Question: what i want to do is some thing like this in both bellow and above my page:

what i tried was depending on these two reference:
- <URL>
i also take little look on some other pages...
i tried, mix them up, and and remove things and still couldn't get it right, i also understand that even this web site have lack, when i inject more content to them using debugger...
so I'm looking for a best way, that i have min-height of 100%, 10px height div in top, content div, and then 10px height bottom div...
## Why I'm not simply using margin?
glad you asked, if i use margin then on 100% page will show scroll, cause total height goes over than just 100%, and if i use pending then my border-radius wont work, it will take place on browser border...
## Isn't there a way with CSS?
If there isn't any way with CSS, is there one with jQuery?
## My Failed Try
i almost replace all my CSS to achieve on of those in the references...
'''
<body>
<div class="page-container">
<!--Top Margin-->
<div class="top-margin"></div>
<!--Content Here-->
<div class="layout-place-holder">
<div class="carousel-place-holder">
</div>
<div class="menu-place-holder">
</div>
<div class="content-place-holder">
&nbsp;
<br/><br/><br/><br/><br/><br/><br/>
<br/><br/><br/><br/><br/><br/><br/>
<br/><br/><br/><br/><br/><br/><br/>
<br/><br/><br/><br/><br/><br/><br/>
<br/><br/><br/><br/><br/><br/><br/>
<br/><br/><br/><br/><br/><br/><br/>
<br/><br/><br/><br/><br/><br/><br/>
<br/><br/><br/><br/><br/><br/><br/>
<br/><br/><br/><br/><br/><br/><br/>
<br/><br/><br/><br/><br/><br/><br/>
<br/><br/><br/><br/><br/><br/><br/>
<br/><br/><br/><br/><br/><br/><br/>
<br/><br/><br/><br/><br/><br/><br/>
</div>
<div class="footer-place-holder">
</div>
</div>
<!--Bottom Margin-->
<div class="bottom-margin"></div>
</div>
</body>
html,
body,
form{
width: 100%;
height: 100%;
margin: 0px;
padding: 0px;
}
body{
background-image: url("images/bg_texture.png");
}
.page-container{
position:relative; /* needed for footer positioning*/
margin:0 auto; /* center, not in IE5 */
height:auto !important; /* real browsers */
height:100%; /* IE6: treaded as min-height*/
min-height:100%; /* real browsers */
}
.top-margin{
height: 10px;
width: 100%;
}
.bottom-margin{
height: 10px;
width: 100%;
bottom: 0;
position: absolute;
}
.layout-place-holder {
margin: 0 auto;/*Center - with no float*/
background-color: #269abc;
height: 100%;
width: 960px;
/*tl,tr,br,bl*/
-webkit-border-radius: 10px 10px 10px 10px;
-moz-border-radius: 10px 10px 10px 10px;
-ms-border-radius: 10px 10px 10px 10px;
border-radius: 10px 10px 10px 10px;
}
'''
# What i Exactly want?
What i want is a page, with 10px margin in both top and bottom, when the content are little, it should in total be wholly 100%, else if the content ran out of space, or were about to enter bottom margin region, it should increase the size of middle div, and still place the bottom on bottom of document, not just browser.
## Note
I'm not going to use table, as it's very important for me in some cases
# Answer
Sample Link: <URL>
With special thanks to "Alan Piralla", i figure out that every element within JQuery have a height, so i did following:
PS: and do not fear about the script, i just define a class, you can just place function(){...} inside document.ready, but since you also have to check it on resize, i didn't.
## Script [Fixed]:
'''
MyMethods={
setTemplate: function(){
var winHeight = $(window).height();
var layoutHeight = $("#layout-place-holder").height();
var topMarginHeight = $("#top-margin").height();
var bottomMarginHeight = $("#bottom-margin").height();
var winContentRequiredHeight=winHeight-bottomMarginHeight-topMarginHeight;
$('#layout-place-holder').height(MyMethods.max(winContentRequiredHeight, layoutHeight));
/*$(".content-place-holder").css("height",requiredHeight);*/
},
max: function (a,b){
return (a>b)?a:b;
}
}
// WHat to do on load?
$(document).ready(function($){
MyMethods.setTemplate();
});
// WHat to do on resize?
$(window).resize(function(){
MyMethods.setTemplate();
});
'''
## HTML:
'''
<body>
<div class="page-container">
<!--Top Margin-->
<div id="top-margin" class="top-margin"></div>
<!--Content Here-->
<div id="layout-place-holder" class="layout-place-holder">
<div class="carousel-place-holder">
</div>
<div class="menu-place-holder">
</div>
<div class="content-place-holder">
&nbsp;
<br/><br/><br/><br/><br/><br/><br/>
<br/><br/><br/><br/><br/><br/><br/>
<br/><br/><br/><br/><br/><br/><br/>
<br/><br/><br/><br/><br/><br/><br/>
</div>
<div class="footer-place-holder">
</div>
</div>
<!--Bottom Margin-->
<div id="bottom-margin" class="bottom-margin"></div>
</div>
</body>
'''
## CSS
'''
html,
body,
form{
width: 100%;
height: 100%;
margin: 0px;
padding: 0px;
}
body{
background-image: url("images/bg_texture.png");
}
.page-container{
position:relative; /* needed for footer positioning*/
margin:0 auto; /* center, not in IE5 */
height:auto !important; /* real browsers */
height:100%; /* IE6: treaded as min-height*/
min-height:100%; /* real browsers */
}
.top-margin{
height: 10px;
width: 100%;
}
.bottom-margin{
height: 10px;
width: 100%;
/*bottom: 0;
position: absolute;*/
}
.layout-place-holder {
margin: 0 auto;/*Center - with no float*/
background-color: #269abc;
height: 100%;
width: 960px;
/*tl,tr,br,bl*/
-webkit-border-radius: 10px 10px 10px 10px;
-moz-border-radius: 10px 10px 10px 10px;
-ms-border-radius: 10px 10px 10px 10px;
border-radius: 10px 10px 10px 10px;
}
'''
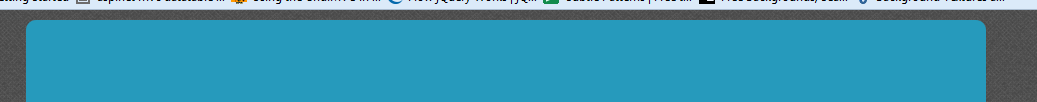
Answer: I had a similar case to solve, ended up solving it with jQuery.
A stub of what you should do:
A) Write a function to calculate the height of your window
'''
var winHeight = $(window).height();
'''
B) Calculate the height of your content:
'''
var contHeight = $('#your-content-div').height() - 20; // 20 = total margin added to top and bottom, set it in accordance with next instruction.
'''
Set 10px margin to top and bottom of your div via CSS.
Now write a function to set your content size to the max value among winHeight and contHeight.
'''
$('#your-content-div').height(max(winHeight, contHeight);
'''
Finally, wrap it all up into a function to call on every window resize:
'''
$(window).resize(function() { /* reset your heights here. */ });
'''
These hints should do the job.